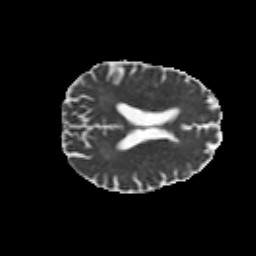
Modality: MD
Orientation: axial
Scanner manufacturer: siemens
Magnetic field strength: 3 T
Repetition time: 6.8 s
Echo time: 0.093 s